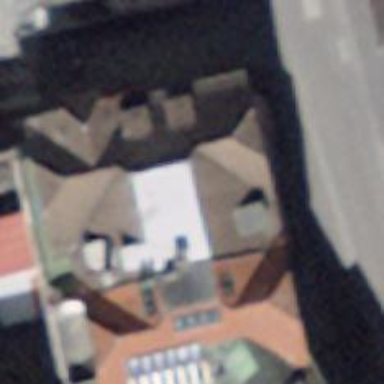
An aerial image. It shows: Pub.